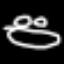
Label: frog